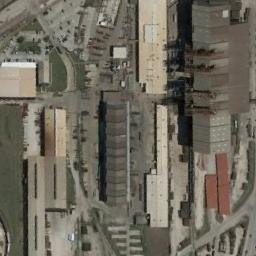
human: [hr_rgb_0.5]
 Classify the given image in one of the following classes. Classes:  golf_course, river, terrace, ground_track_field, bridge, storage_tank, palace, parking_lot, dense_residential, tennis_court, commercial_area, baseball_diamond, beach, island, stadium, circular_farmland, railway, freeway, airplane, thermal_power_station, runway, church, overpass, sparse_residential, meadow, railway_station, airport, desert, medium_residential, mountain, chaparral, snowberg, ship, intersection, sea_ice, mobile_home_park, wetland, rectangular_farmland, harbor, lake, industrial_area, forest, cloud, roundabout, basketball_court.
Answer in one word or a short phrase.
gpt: industrial_area